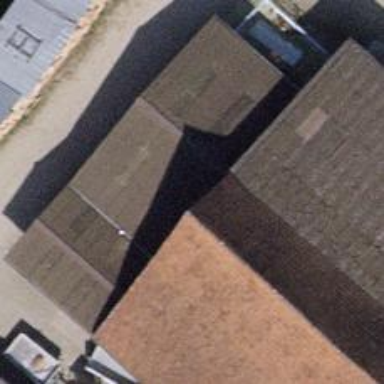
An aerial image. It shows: Bakery.